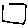
Label: square